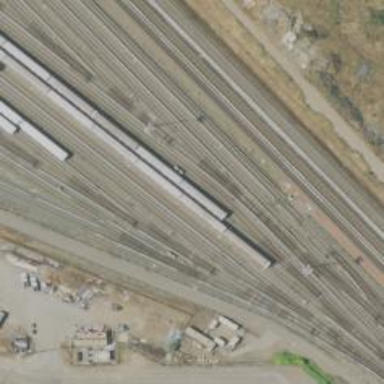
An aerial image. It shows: Yard area with electrified rail tracks.